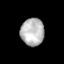
Tissue: lung
Cell type: Epithelial cells
Senescence score: 0.1971
Nuclear area (px): 630
Mean DAPI intensity: 183.938